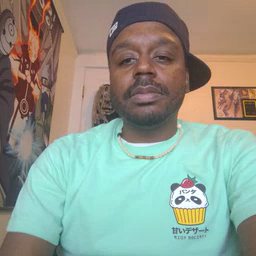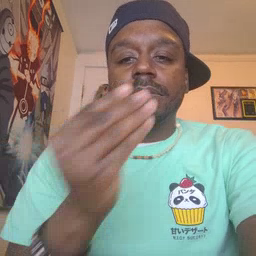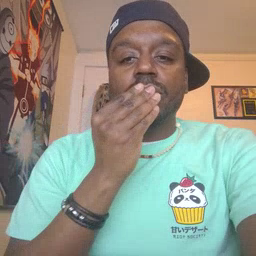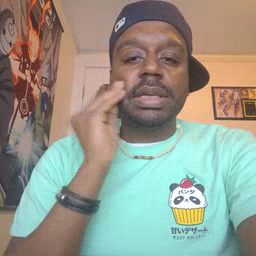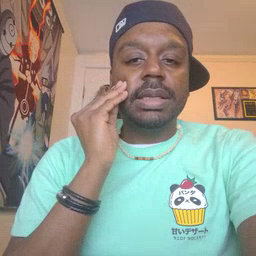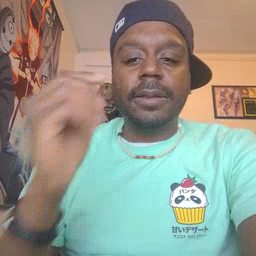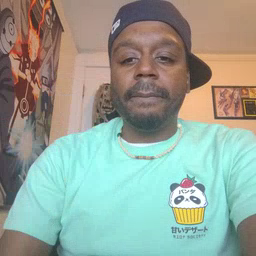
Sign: kiss